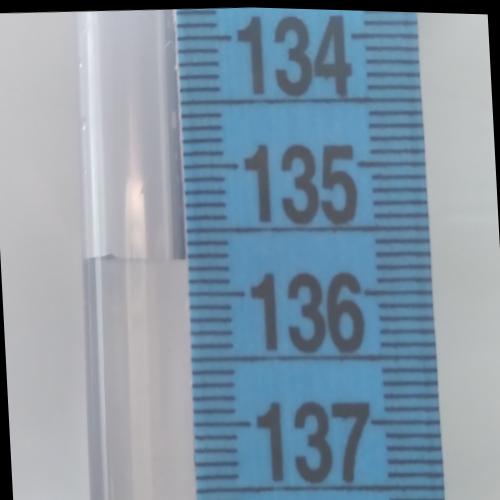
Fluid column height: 135.7 cm